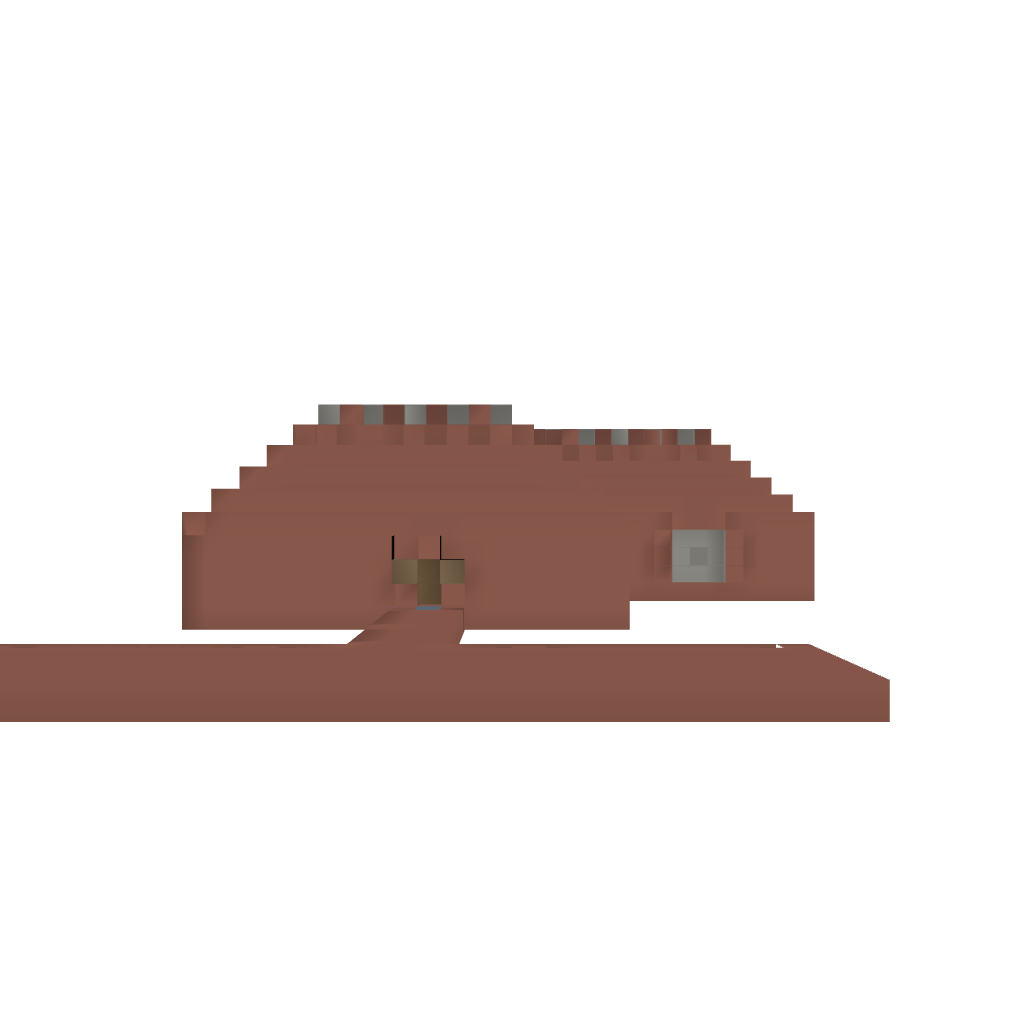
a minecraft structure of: Brick mansion